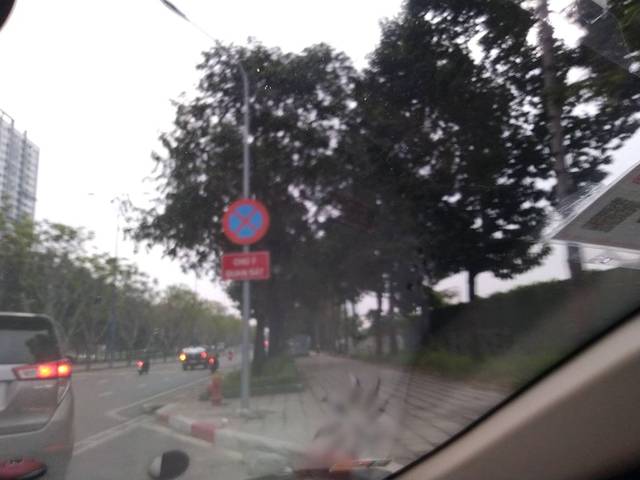
Region: Vietnam
Coordinates: 10.779, 106.736